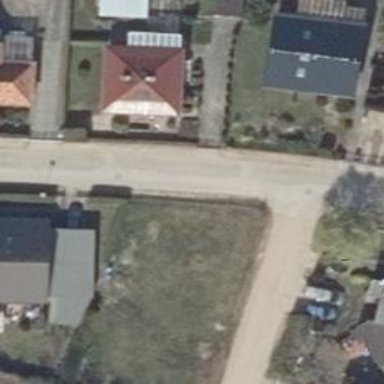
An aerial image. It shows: Driveway leading to service road.